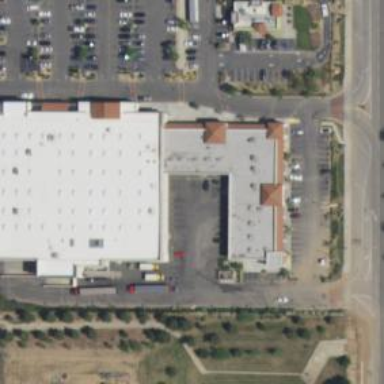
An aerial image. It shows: Retail building.